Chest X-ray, PA view. Patient: 49 years old, sex F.
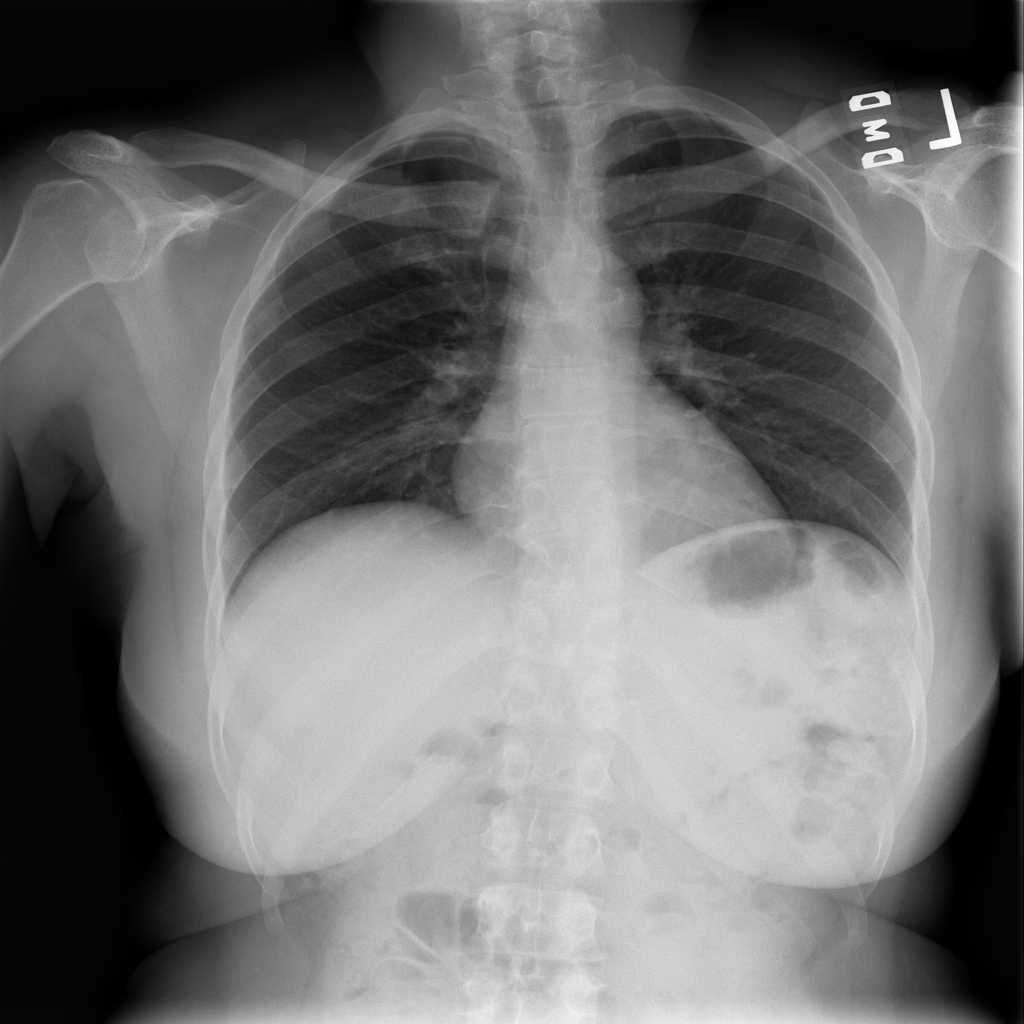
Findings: No Finding